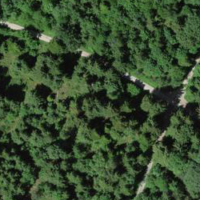
EUNIS habitat code: 41
Species observed at this site:
Veronica chamaedrys